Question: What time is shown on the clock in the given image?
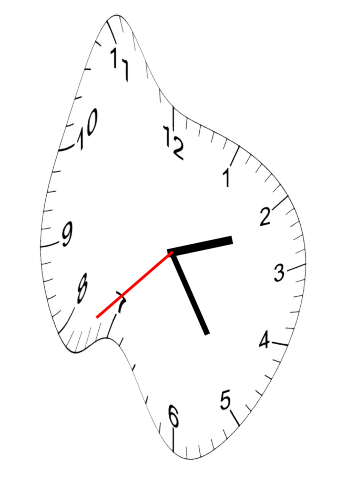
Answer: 02:24:38